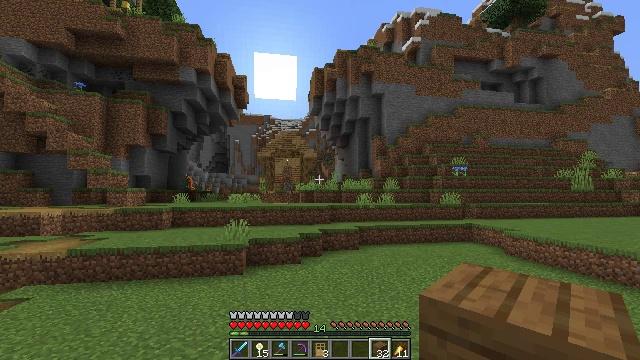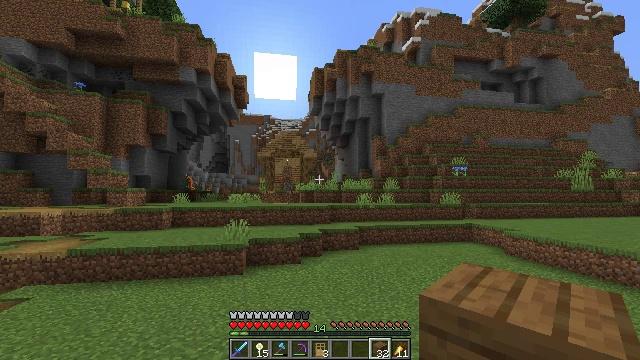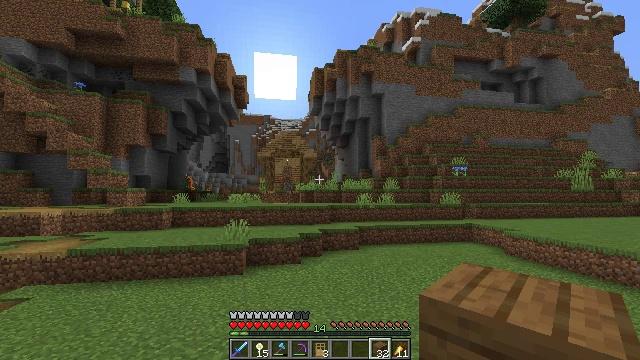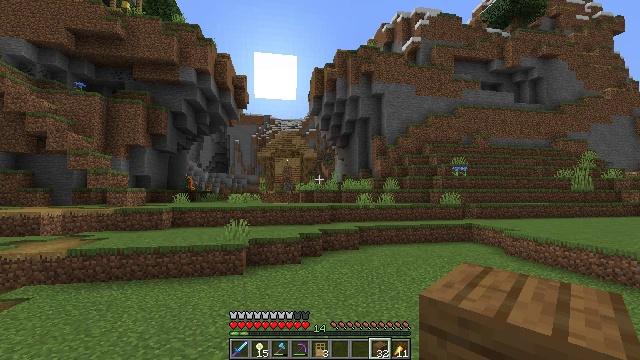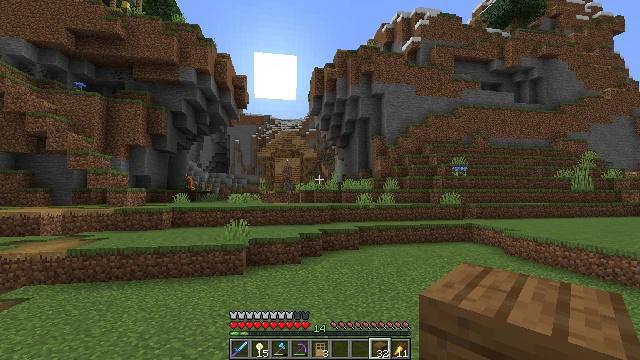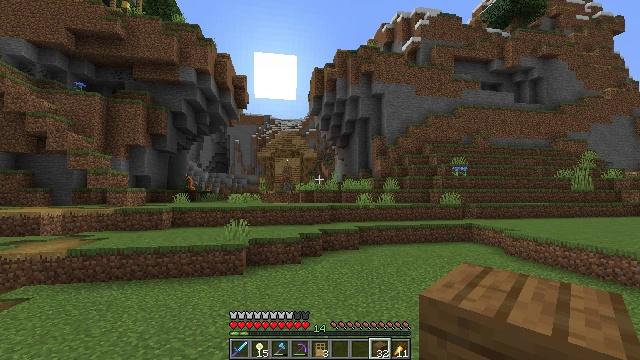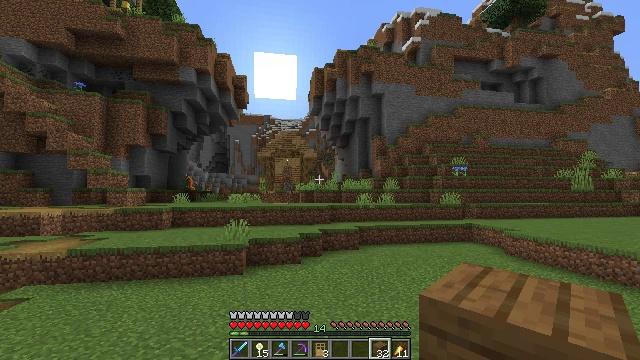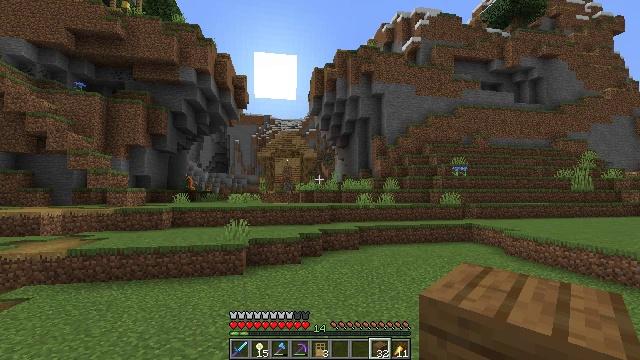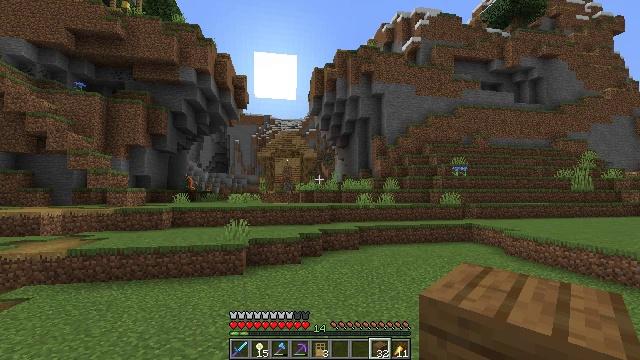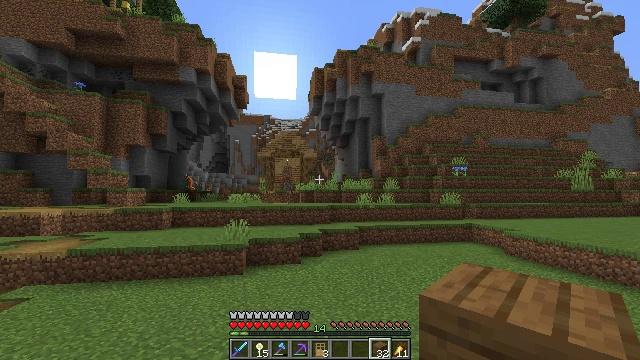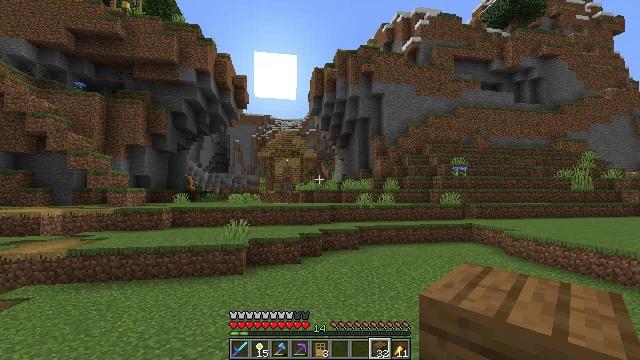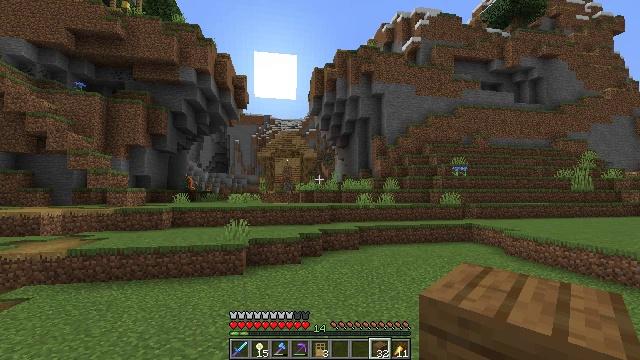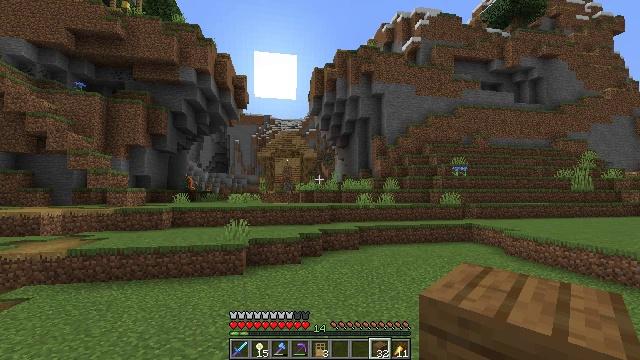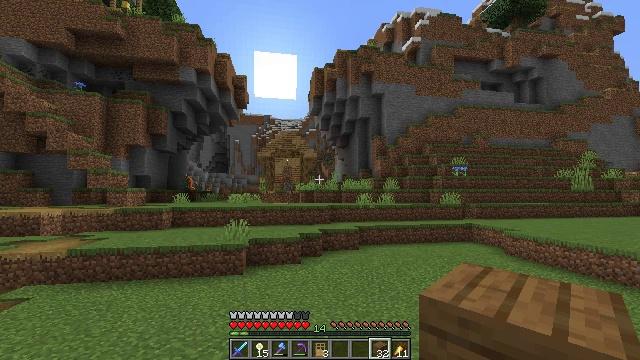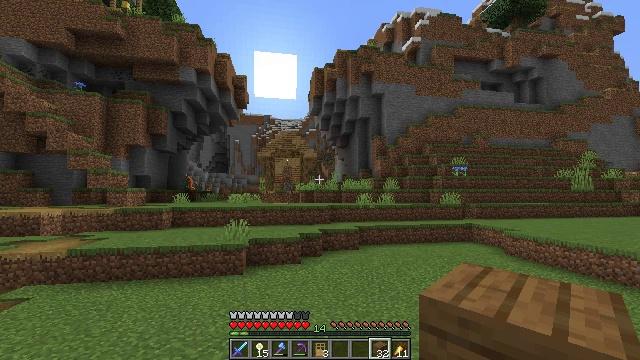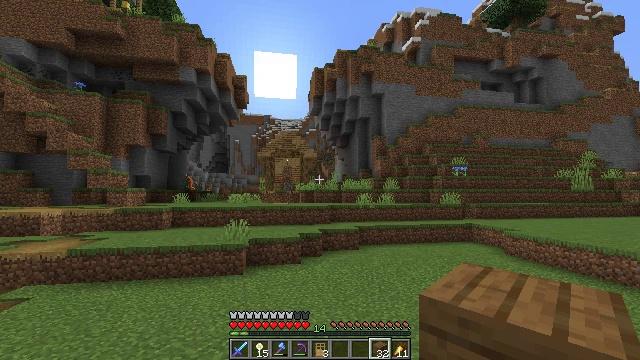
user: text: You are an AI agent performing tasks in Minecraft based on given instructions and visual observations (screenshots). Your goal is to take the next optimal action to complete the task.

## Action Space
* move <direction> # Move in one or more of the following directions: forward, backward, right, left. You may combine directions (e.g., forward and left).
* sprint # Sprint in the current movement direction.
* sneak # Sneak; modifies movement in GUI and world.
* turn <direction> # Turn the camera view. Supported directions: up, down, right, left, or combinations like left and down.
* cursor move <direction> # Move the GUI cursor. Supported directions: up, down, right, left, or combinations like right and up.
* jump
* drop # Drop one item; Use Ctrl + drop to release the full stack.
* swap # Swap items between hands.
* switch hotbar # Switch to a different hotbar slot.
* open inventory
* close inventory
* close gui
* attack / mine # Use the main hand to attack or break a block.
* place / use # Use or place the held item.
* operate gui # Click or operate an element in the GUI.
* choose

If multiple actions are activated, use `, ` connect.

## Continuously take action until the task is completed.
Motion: motion action
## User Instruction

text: Collect tall grass by breaking it.
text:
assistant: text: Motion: no_op
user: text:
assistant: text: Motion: no_op
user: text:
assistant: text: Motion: no_op
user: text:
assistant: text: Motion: no_op
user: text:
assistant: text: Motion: no_op
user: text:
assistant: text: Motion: no_op
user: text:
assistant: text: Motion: no_op
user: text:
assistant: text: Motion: no_op
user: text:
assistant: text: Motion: no_op
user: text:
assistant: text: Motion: no_op
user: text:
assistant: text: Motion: no_op
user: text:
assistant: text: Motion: no_op
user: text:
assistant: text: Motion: no_op
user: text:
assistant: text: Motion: no_op
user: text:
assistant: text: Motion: no_op
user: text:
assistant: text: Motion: no_op
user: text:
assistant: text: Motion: no_op
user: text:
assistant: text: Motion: no_op
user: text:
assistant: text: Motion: no_op
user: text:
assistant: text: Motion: no_op
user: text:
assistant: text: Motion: no_op
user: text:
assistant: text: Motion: no_op
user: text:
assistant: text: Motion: no_op
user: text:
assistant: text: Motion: no_op
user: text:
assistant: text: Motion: no_op
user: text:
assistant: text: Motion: no_op
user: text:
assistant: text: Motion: no_op
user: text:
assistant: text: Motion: no_op
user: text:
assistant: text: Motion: no_op
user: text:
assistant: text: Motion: no_op